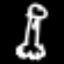
Label: The Eiffel Tower